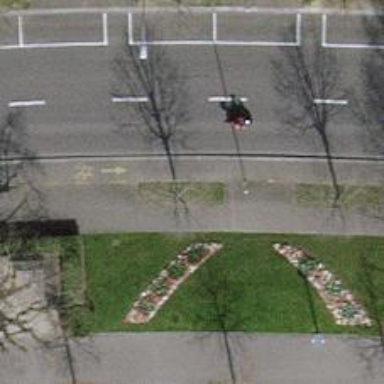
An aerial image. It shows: Avenue of trees.